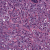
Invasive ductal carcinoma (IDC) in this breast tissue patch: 1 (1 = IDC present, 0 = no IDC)